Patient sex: M
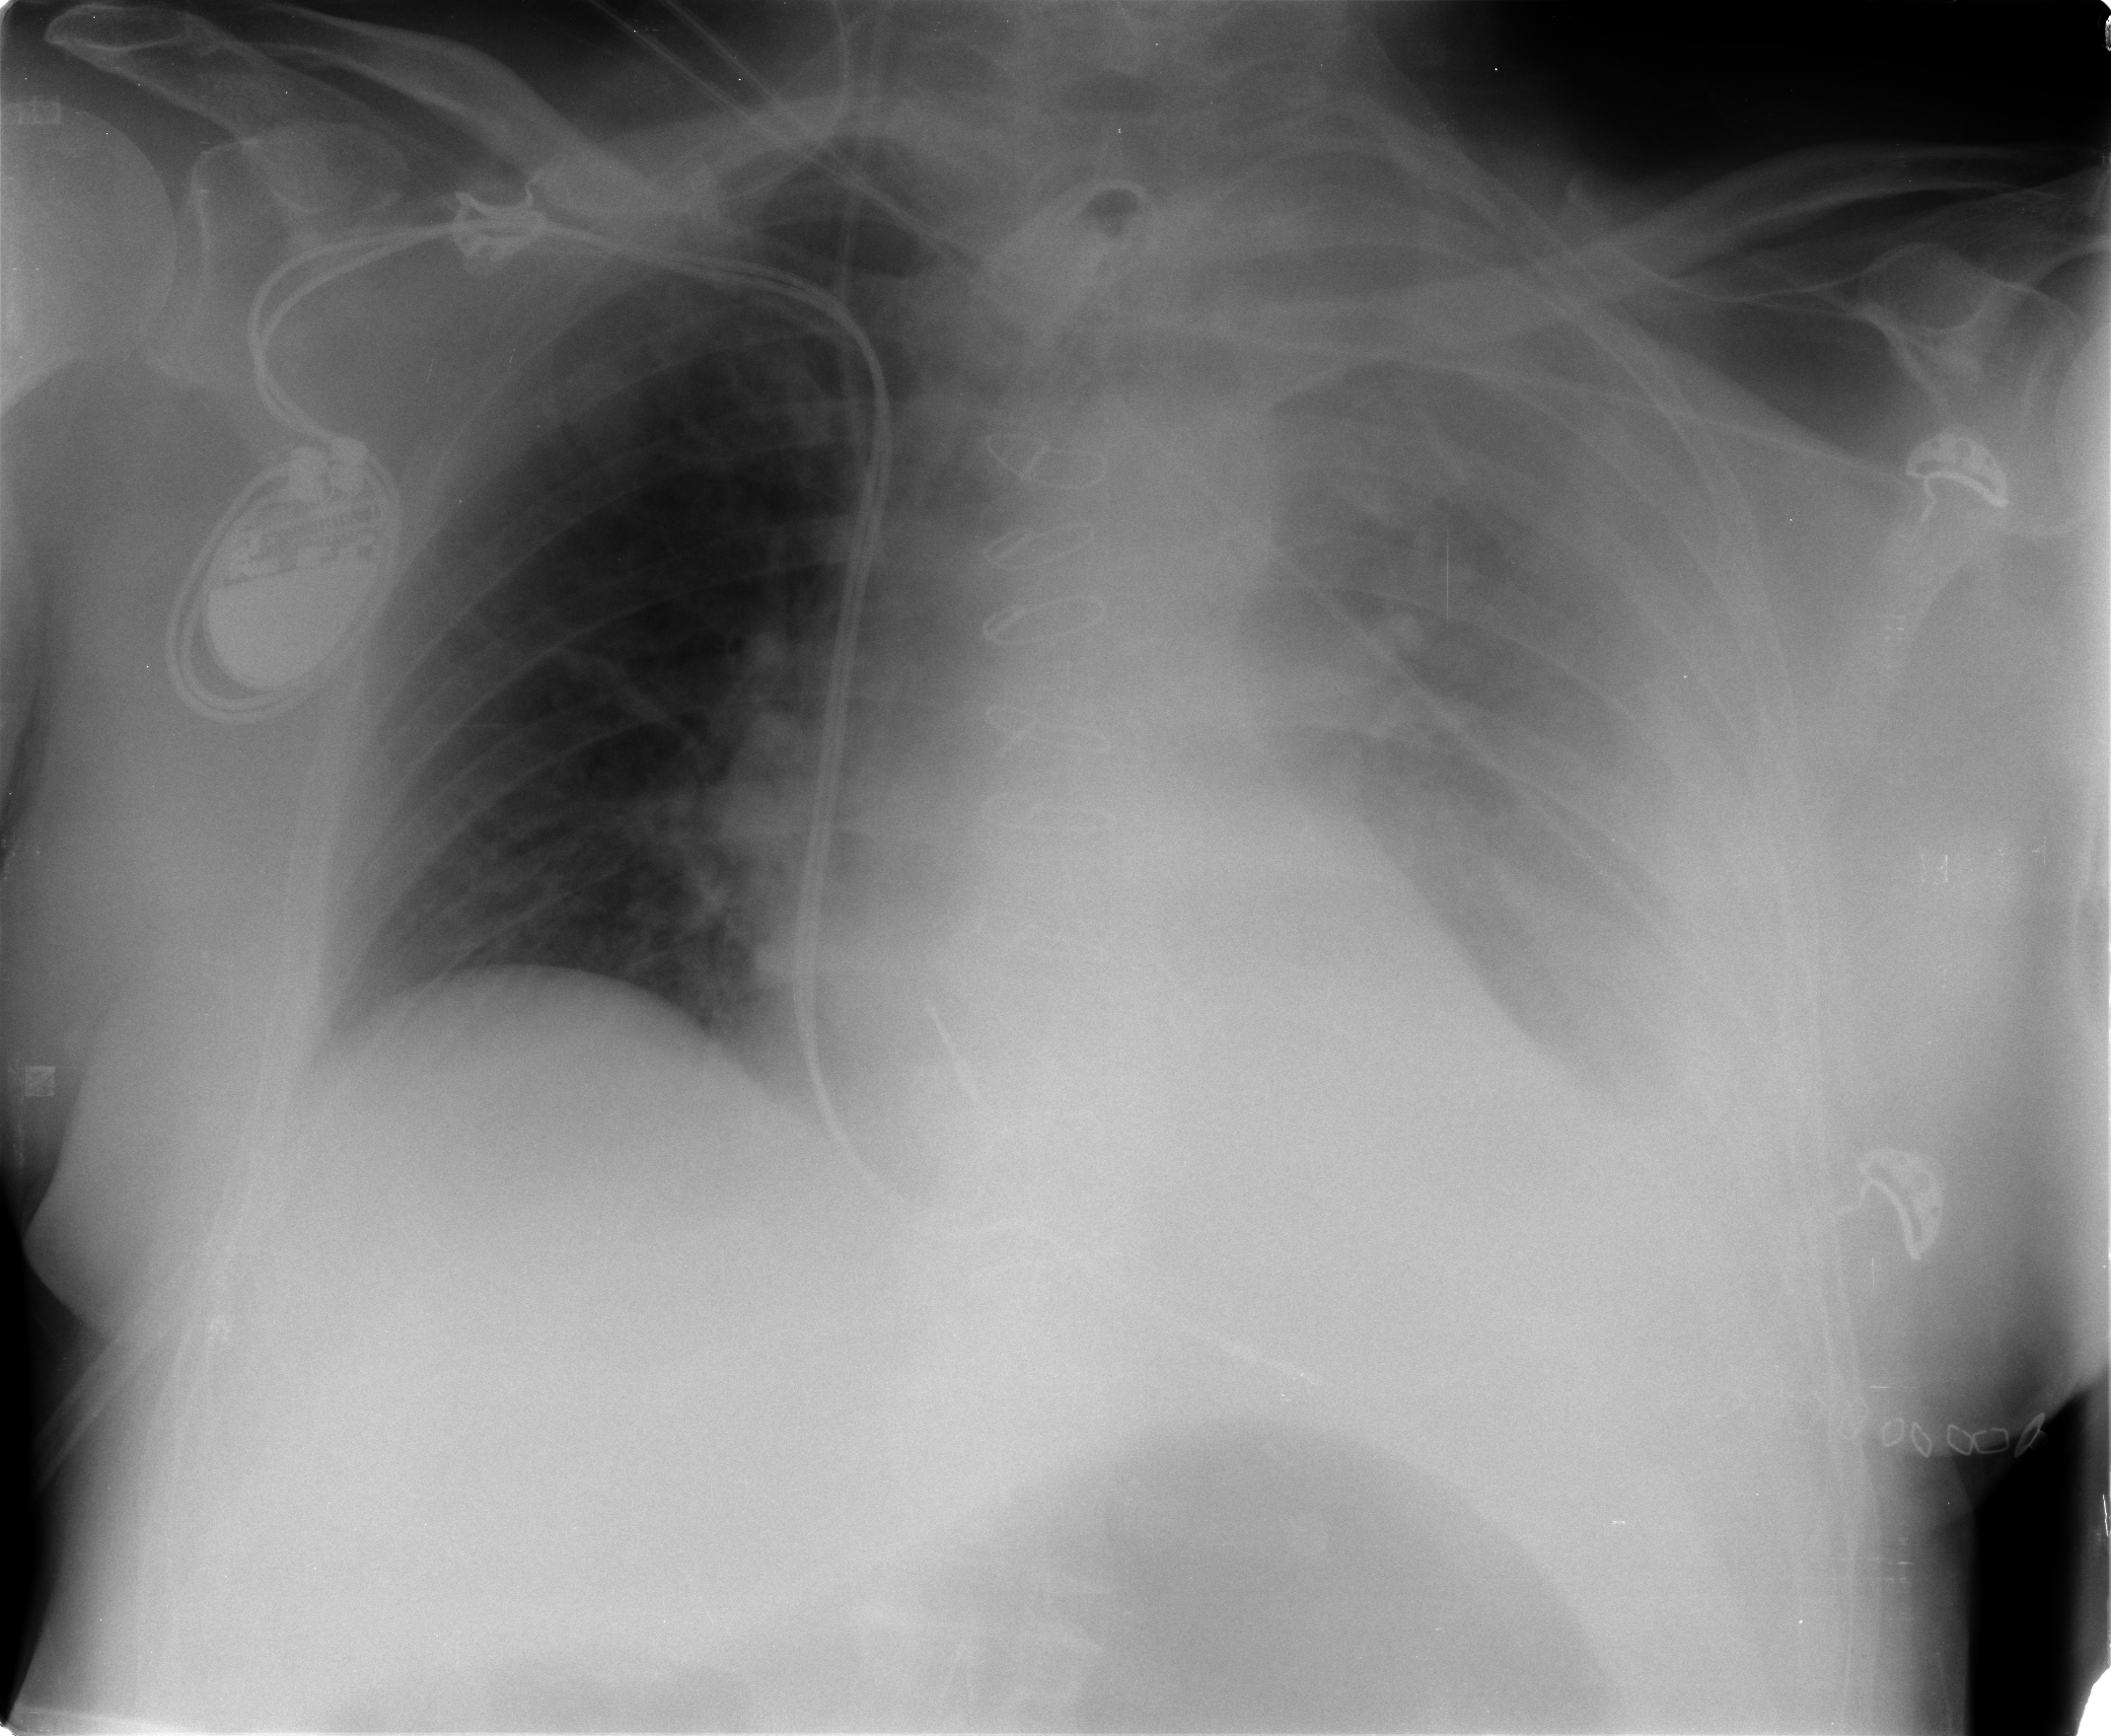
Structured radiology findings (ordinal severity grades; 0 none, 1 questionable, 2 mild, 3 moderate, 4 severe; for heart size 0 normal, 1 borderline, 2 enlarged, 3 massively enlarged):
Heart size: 0
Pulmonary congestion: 0
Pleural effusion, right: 0
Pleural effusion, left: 3
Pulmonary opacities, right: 0
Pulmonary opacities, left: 0
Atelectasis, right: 0
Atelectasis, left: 3